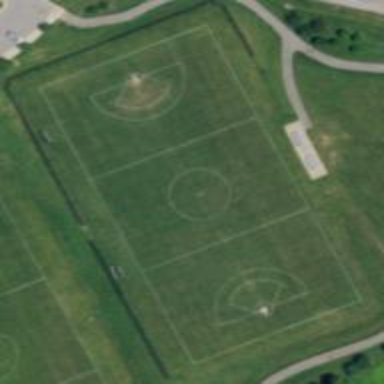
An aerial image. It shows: Soccer pitch for outdoor sports and leisure activities.